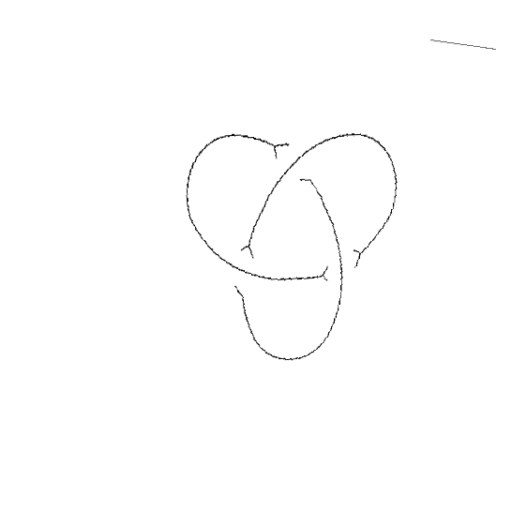
Crossing number: 3